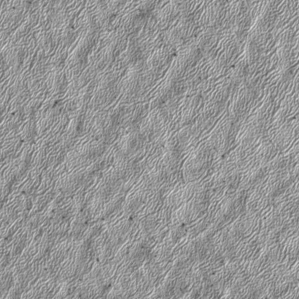
Label: frost